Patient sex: M
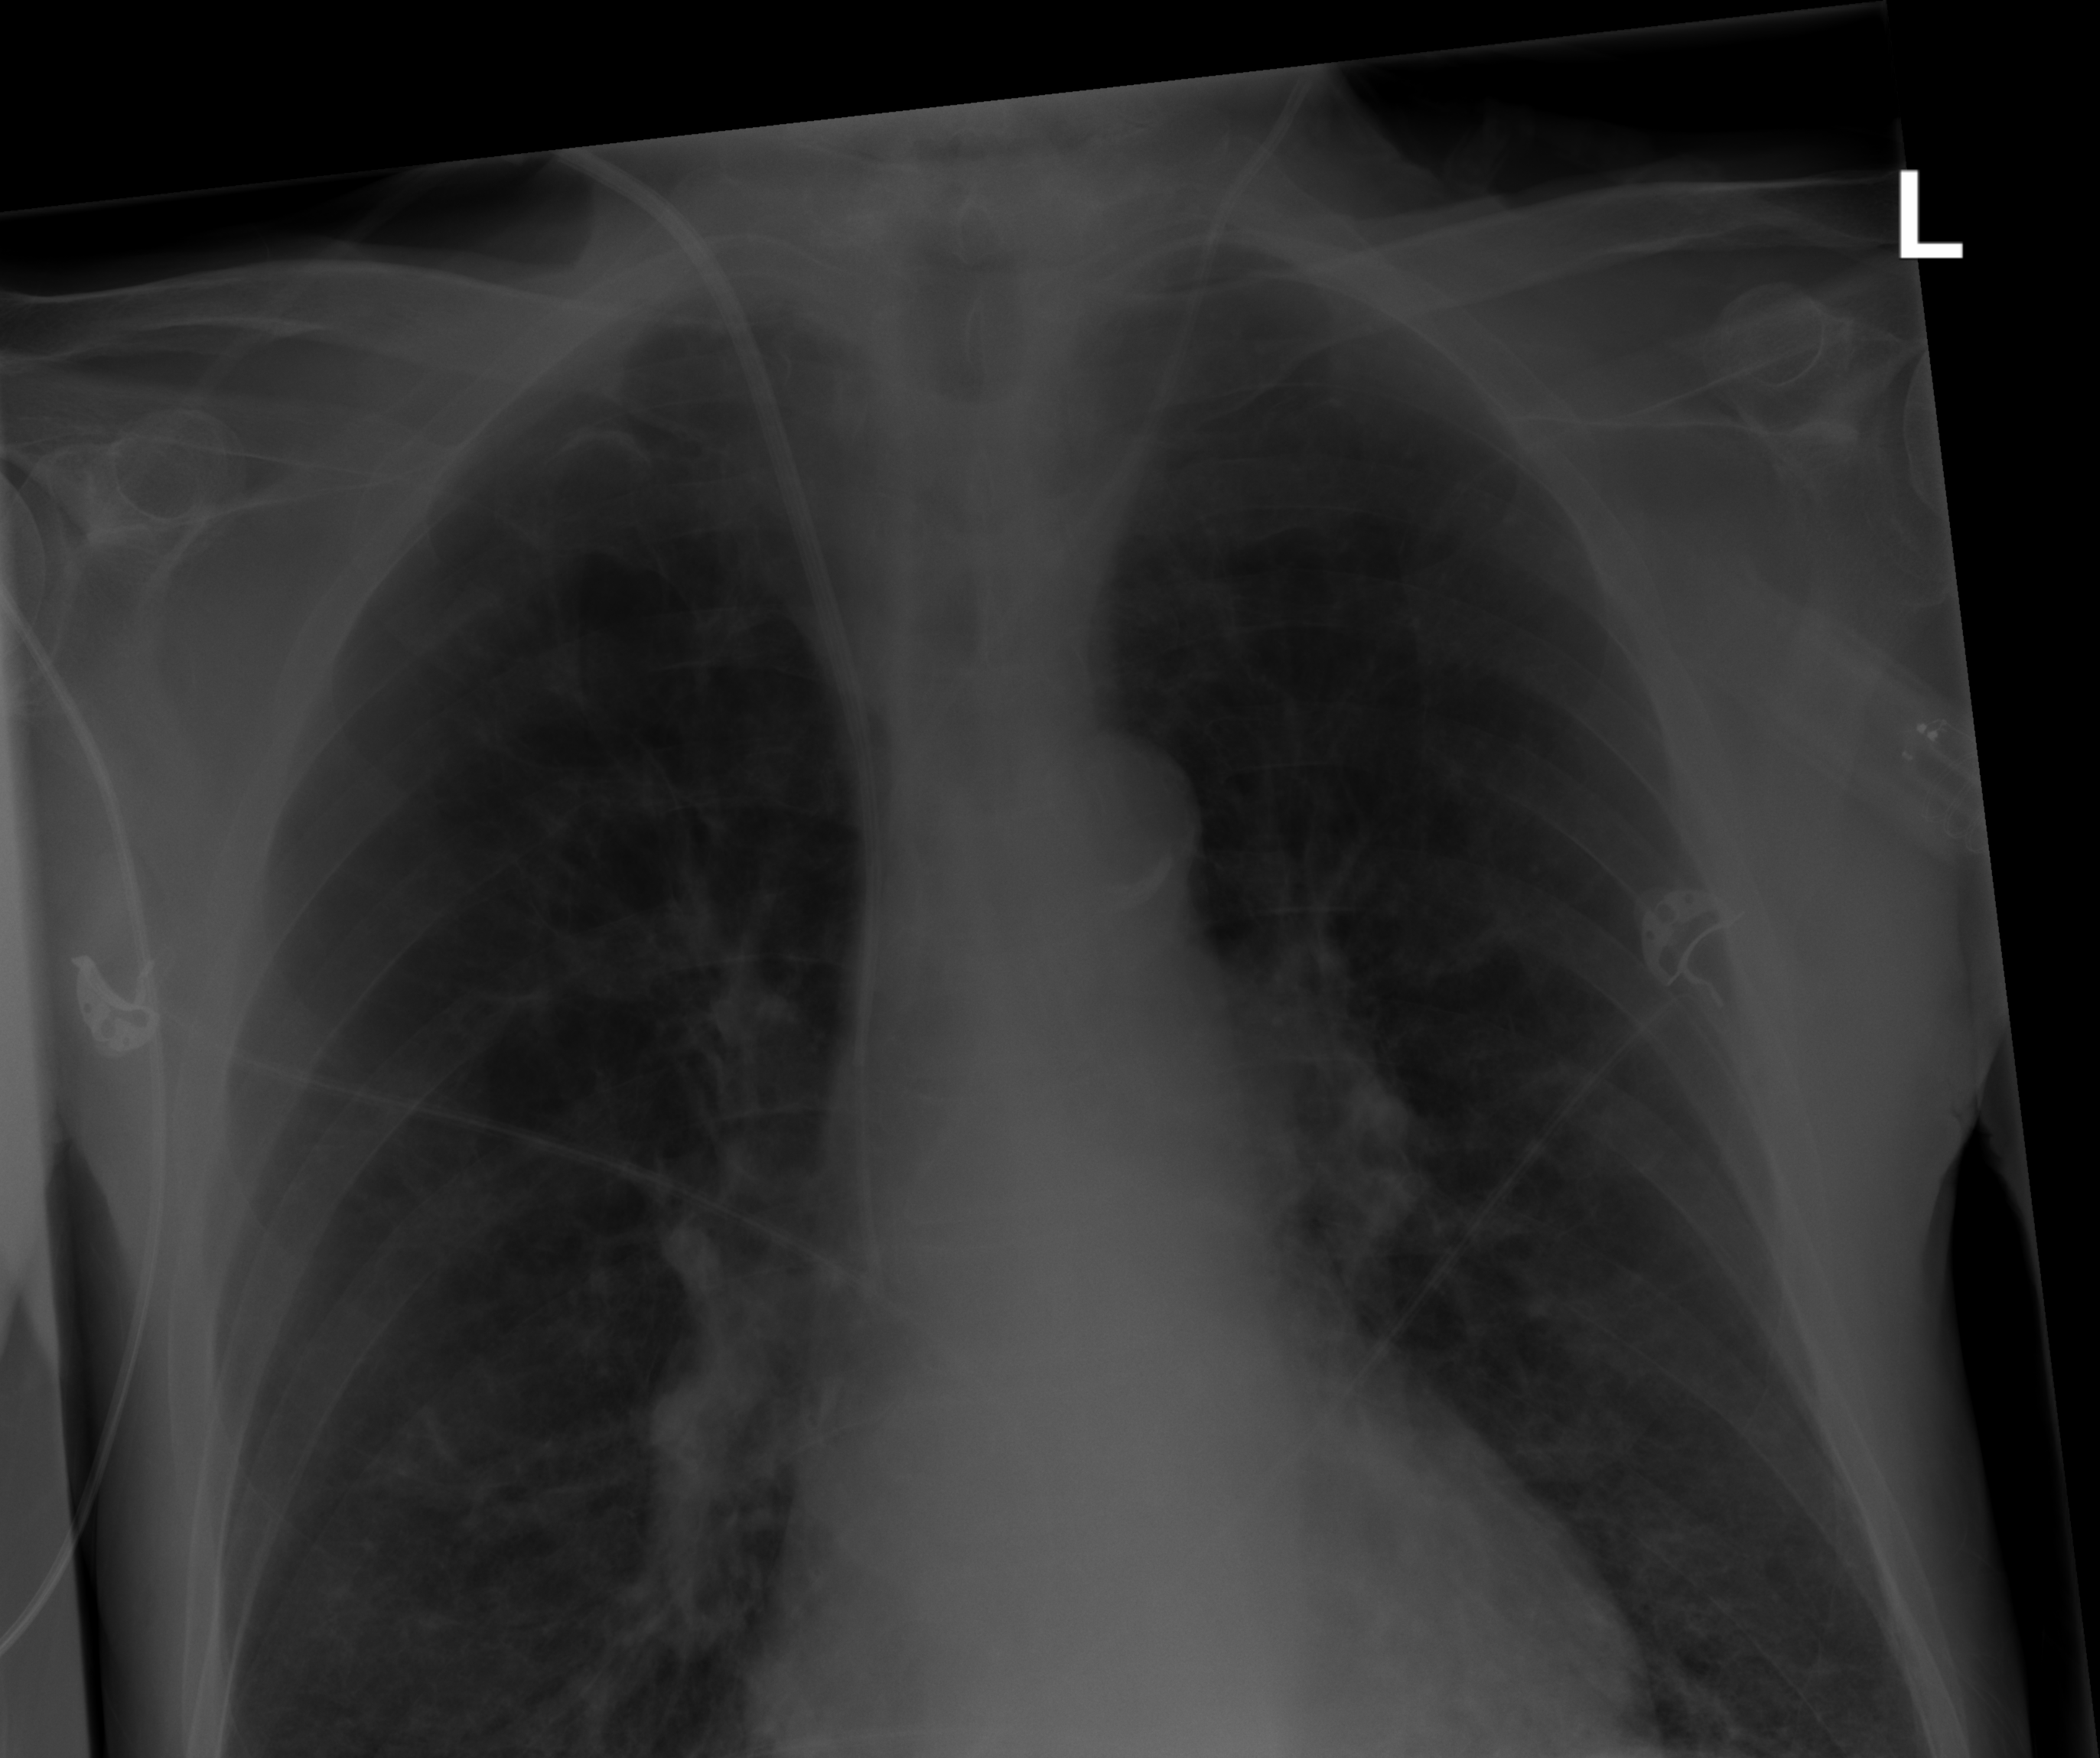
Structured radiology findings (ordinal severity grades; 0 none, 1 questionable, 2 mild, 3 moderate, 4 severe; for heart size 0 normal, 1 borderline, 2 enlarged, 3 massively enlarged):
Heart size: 2
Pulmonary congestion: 0
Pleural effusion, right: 0
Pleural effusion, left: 0
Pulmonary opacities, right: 0
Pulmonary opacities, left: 0
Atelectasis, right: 2
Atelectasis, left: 2